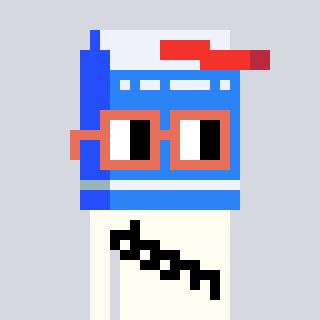
a pixel art character with square orange glasses, a milk-shaped head and a grayscale-colored body on a cool background